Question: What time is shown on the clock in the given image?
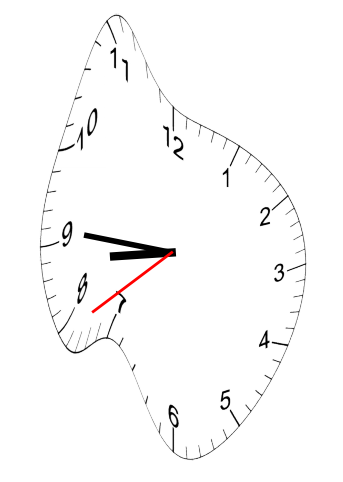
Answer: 08:45:39